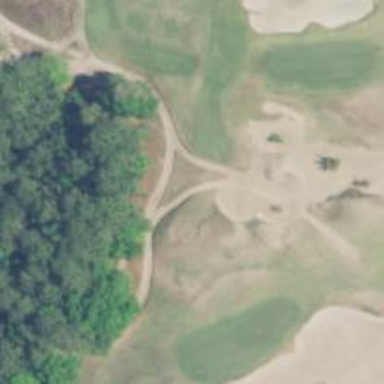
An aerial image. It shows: Path for both road and golf.